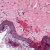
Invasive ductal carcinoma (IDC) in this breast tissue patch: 0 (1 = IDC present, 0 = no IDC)